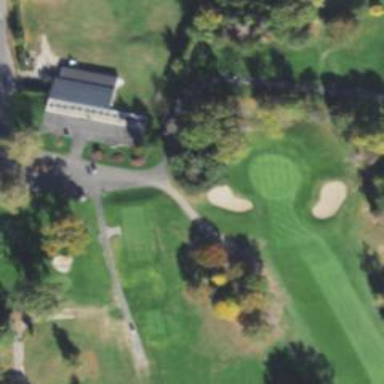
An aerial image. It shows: Asphalt path within golf course area.